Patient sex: M
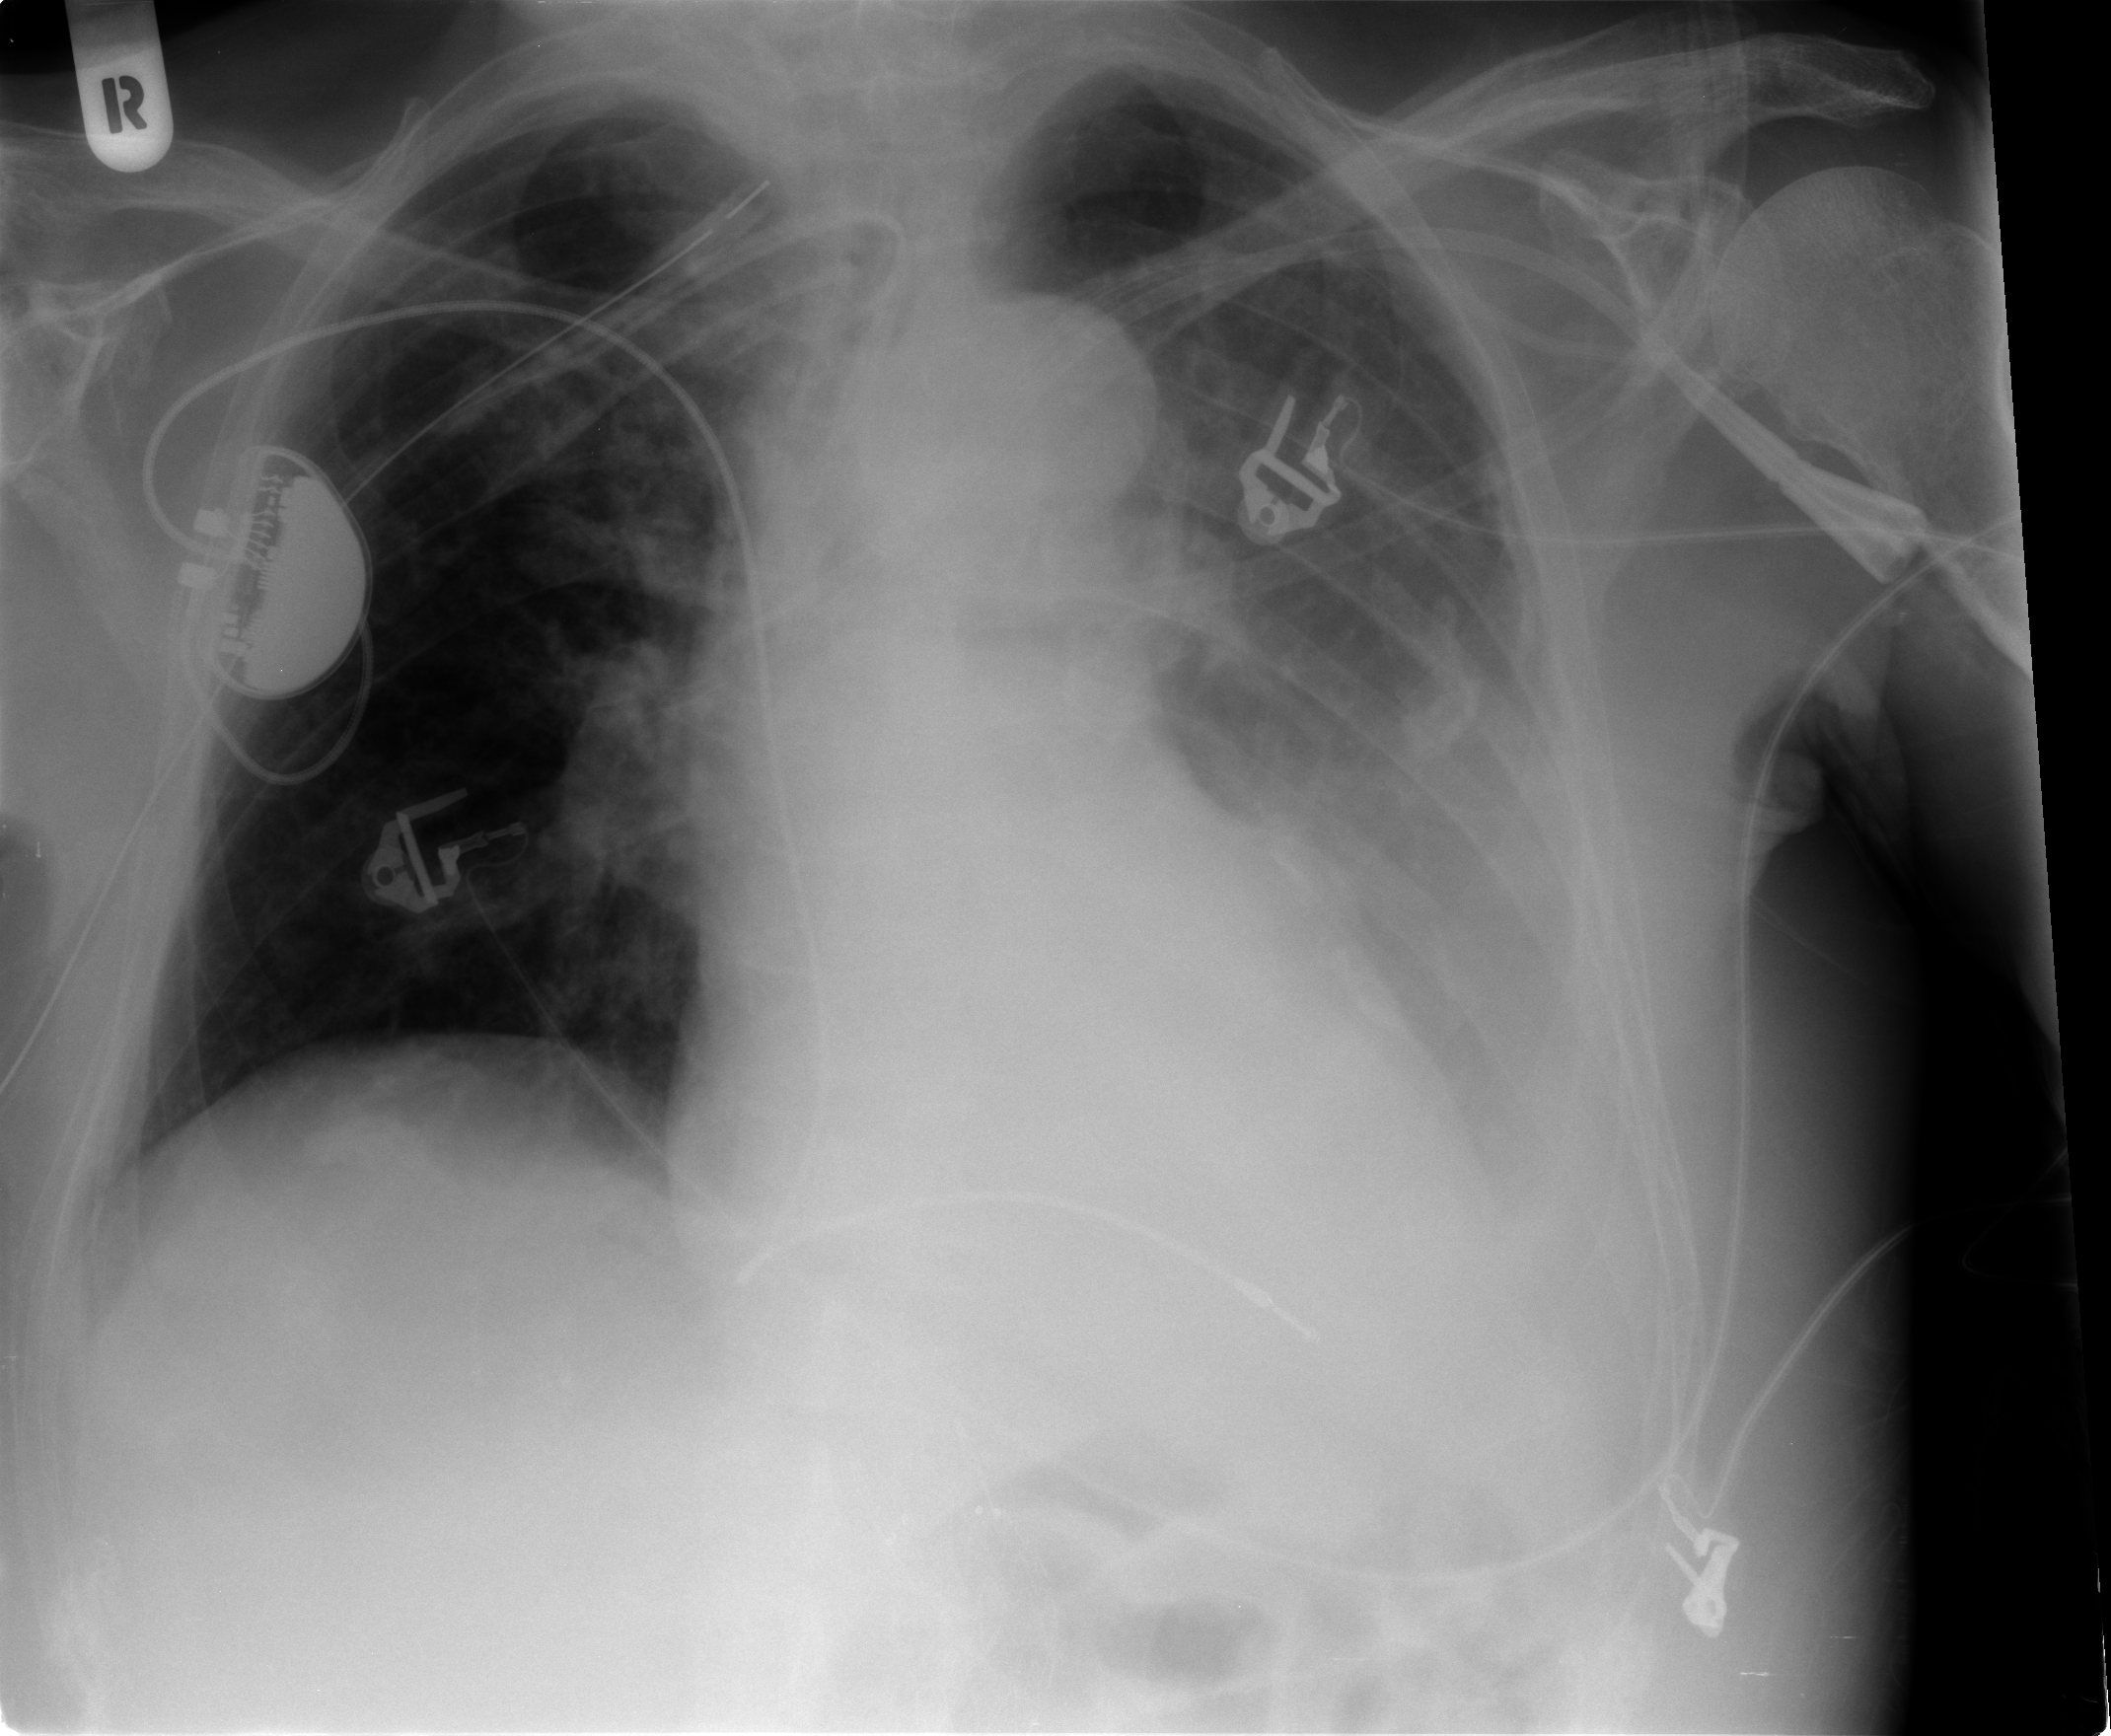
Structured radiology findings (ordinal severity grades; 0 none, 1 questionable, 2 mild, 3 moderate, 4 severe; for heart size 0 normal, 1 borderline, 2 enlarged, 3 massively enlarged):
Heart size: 2
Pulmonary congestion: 3
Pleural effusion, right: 0
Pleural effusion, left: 3
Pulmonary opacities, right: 0
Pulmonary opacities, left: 0
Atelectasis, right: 2
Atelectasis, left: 2